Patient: sex M, age 54
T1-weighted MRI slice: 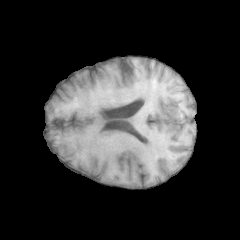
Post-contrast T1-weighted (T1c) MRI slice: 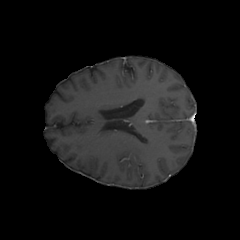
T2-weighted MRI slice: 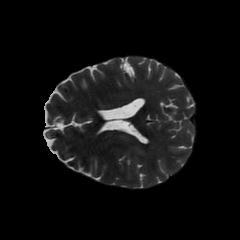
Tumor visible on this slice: yes
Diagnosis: Glioblastoma, IDH-wildtype
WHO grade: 4